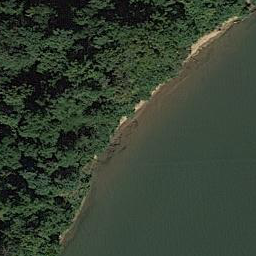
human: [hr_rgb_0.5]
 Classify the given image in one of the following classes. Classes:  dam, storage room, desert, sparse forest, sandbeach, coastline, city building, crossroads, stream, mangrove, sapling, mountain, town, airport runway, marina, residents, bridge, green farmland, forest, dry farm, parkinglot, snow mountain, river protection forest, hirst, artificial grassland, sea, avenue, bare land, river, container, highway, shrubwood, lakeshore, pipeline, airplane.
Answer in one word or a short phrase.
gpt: river protection forest